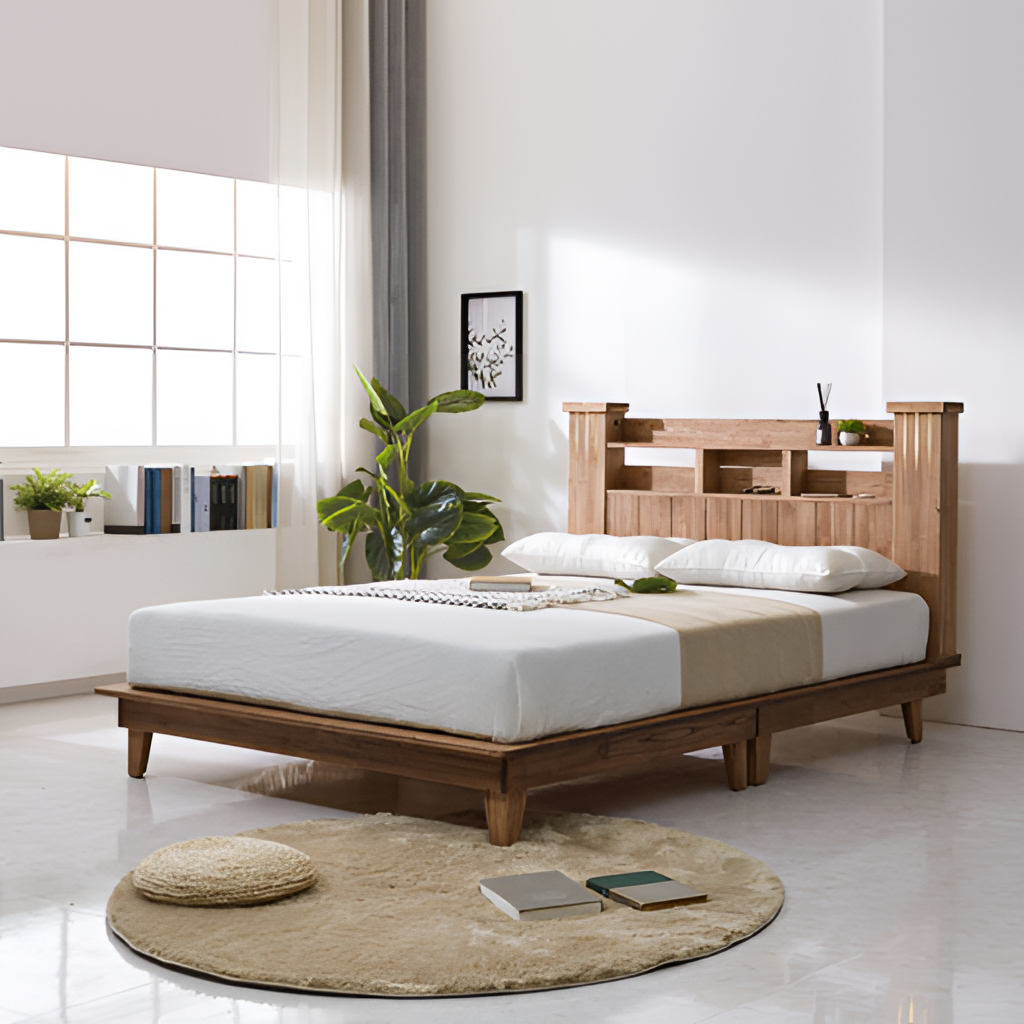
wood bed, bedroom, white tile flooring, with large square pattern, white paint wallpaper, with solid pattern, minimalist